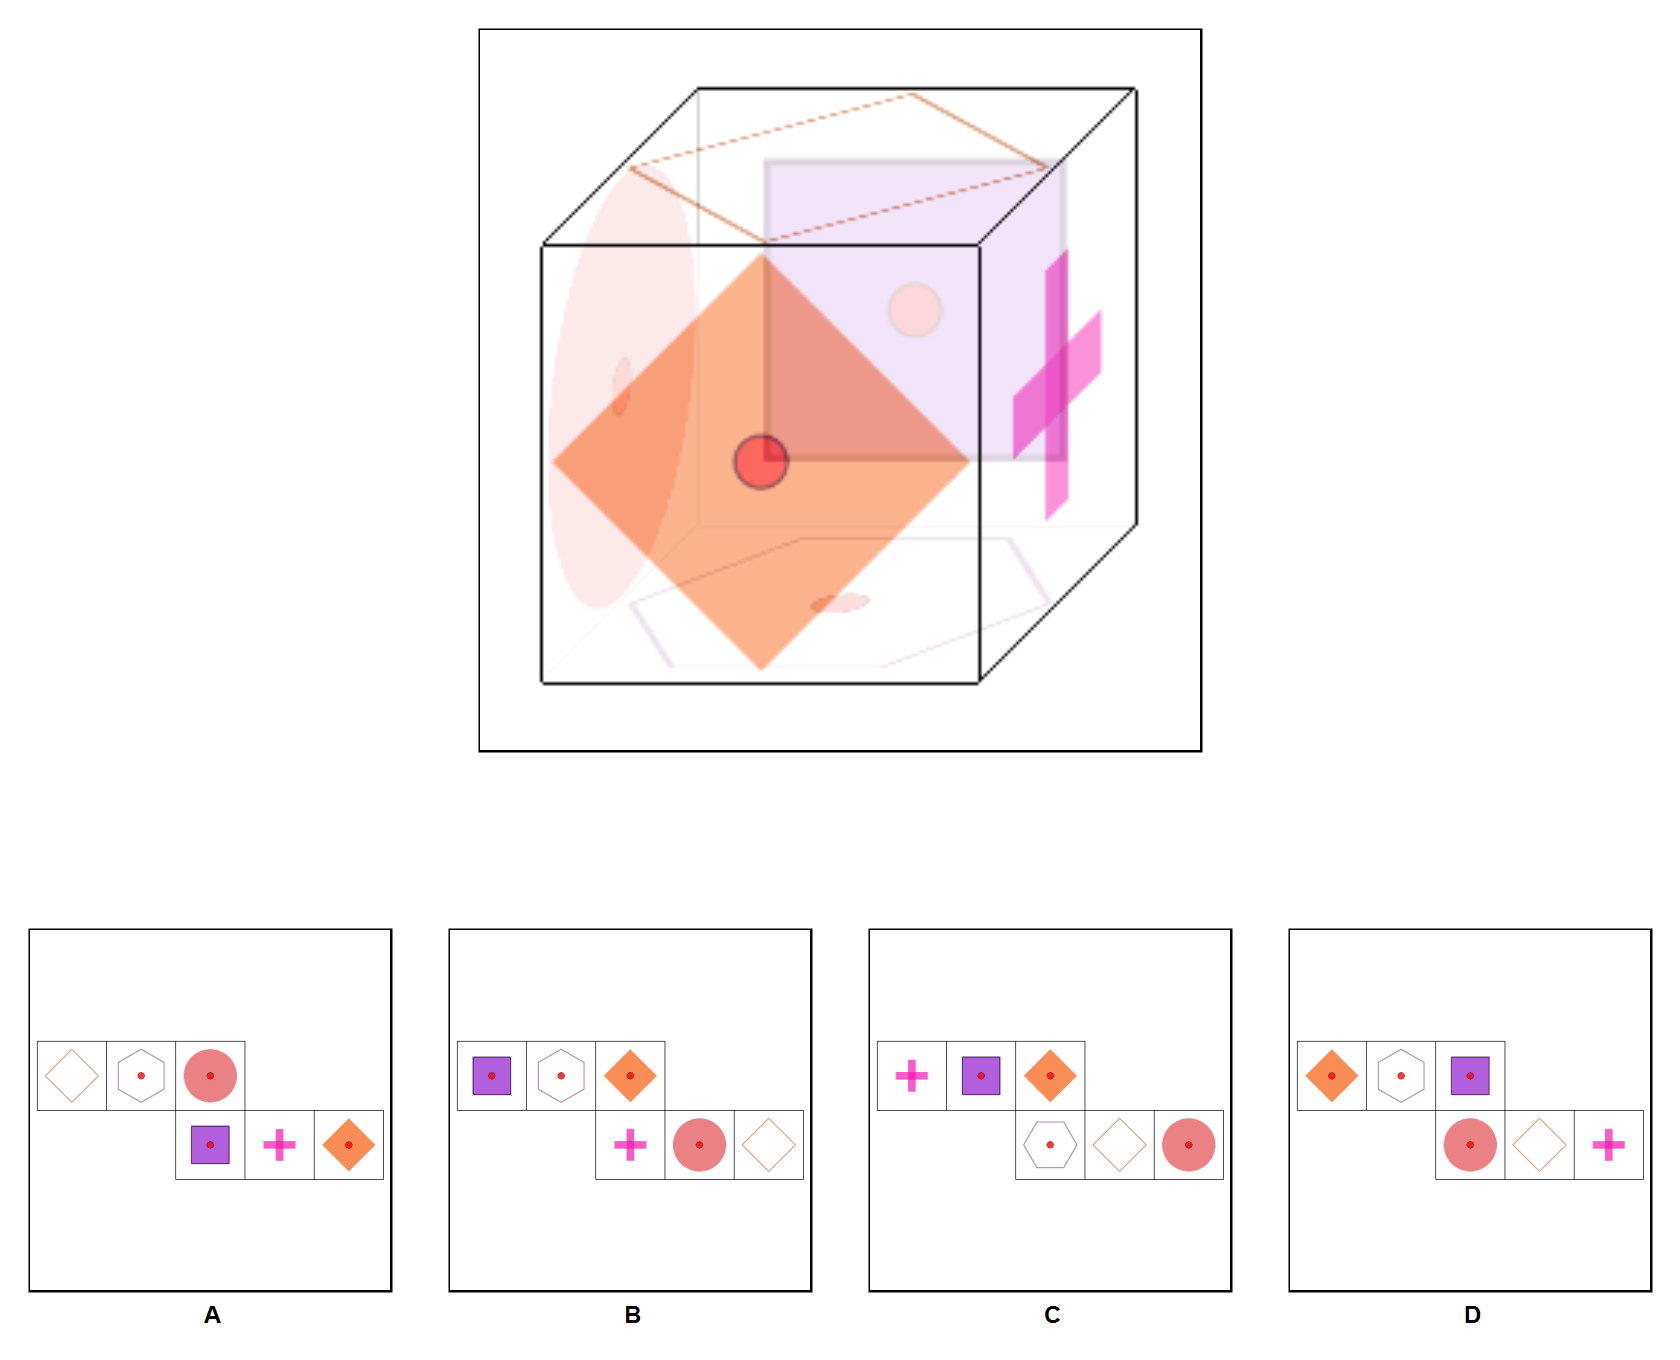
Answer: D